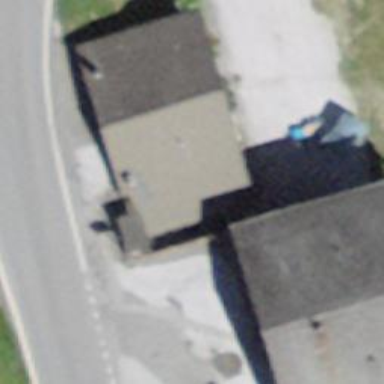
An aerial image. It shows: Restaurant.